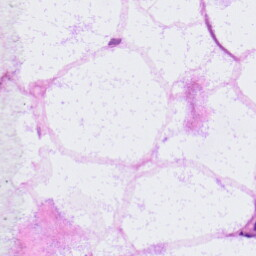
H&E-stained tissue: LymphNode